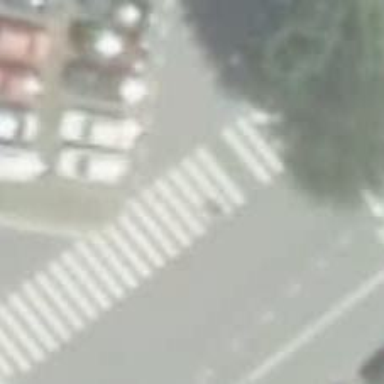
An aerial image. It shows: Uncontrolled road crossing.